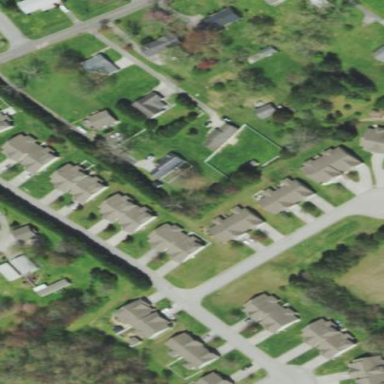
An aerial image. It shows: Residential area with cottages.